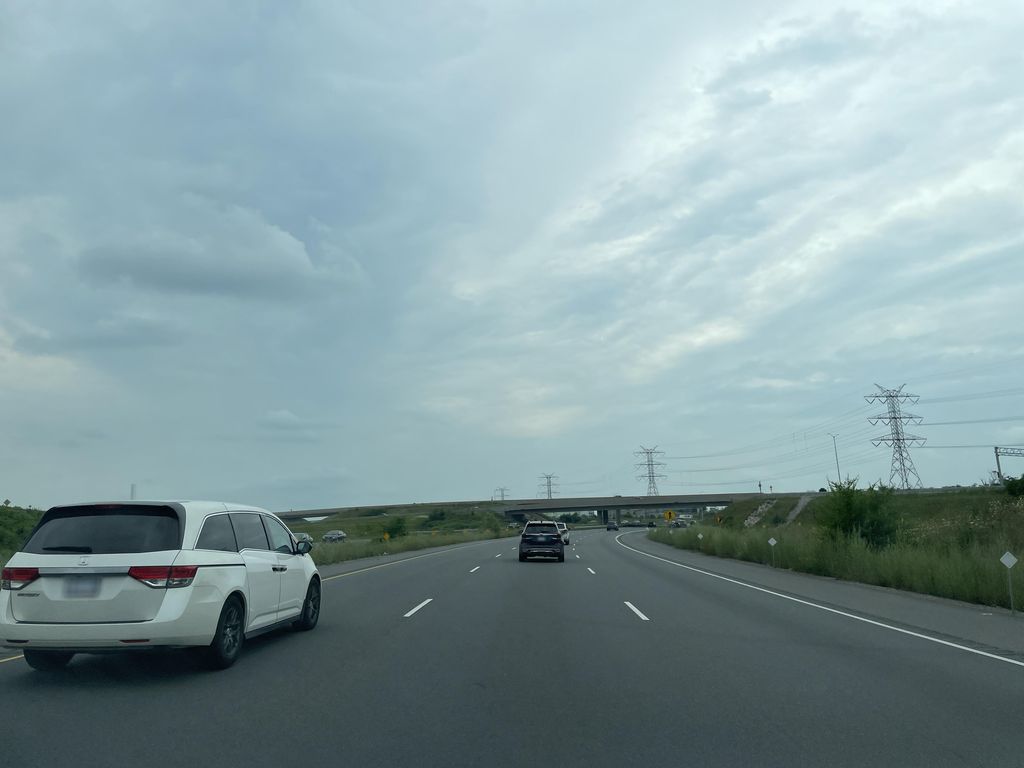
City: hamilton